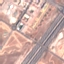
Land use / land cover class: Highway